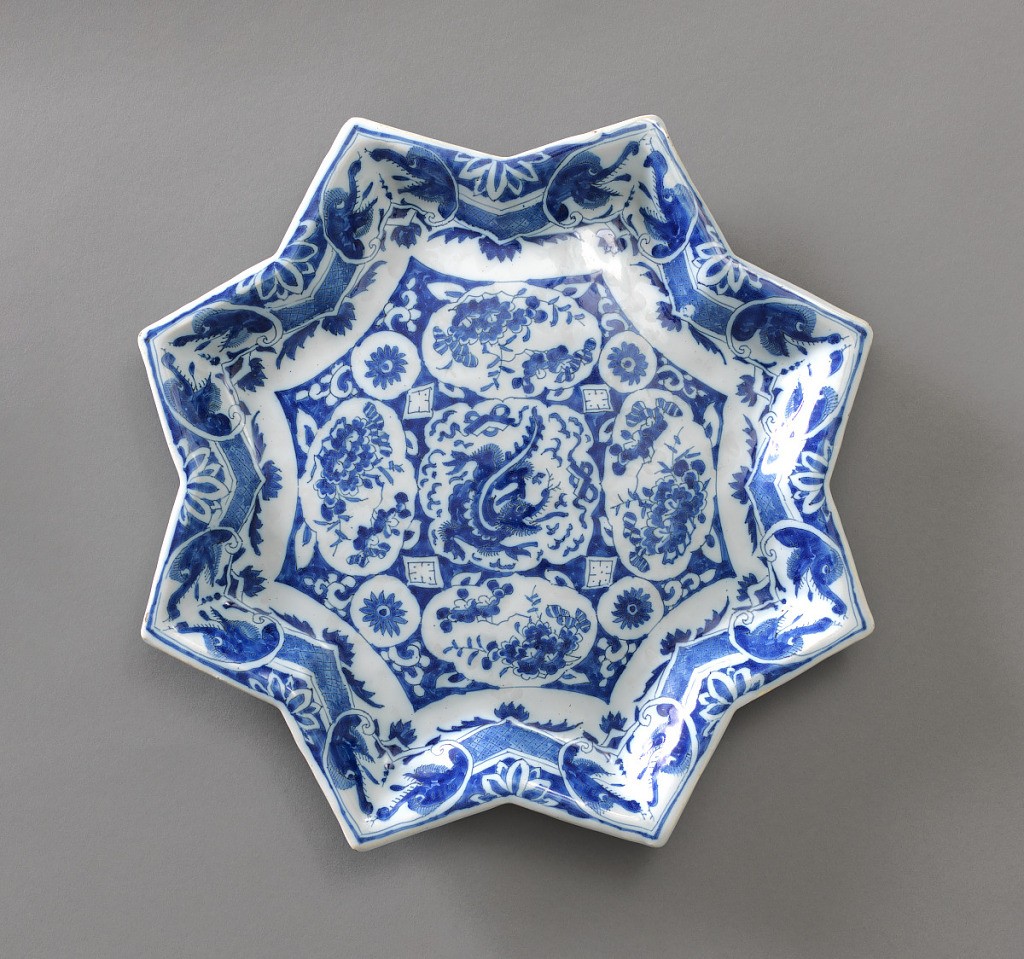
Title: Sweetmeat Dish
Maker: Grieksche A [de] (the Greek A Factory), Delft, Netherlands, founded 1658
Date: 1686–1701
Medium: Tin-glazed earthenware
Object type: dish
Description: Eight-pointed star-shaped plate, raised rim; painted in underglaze blue on white, with dark outlines (trek), center medallion with dragon in reserve, surrounded by floral reserves, cavetto and rim with border of dragon heads in reserve against diaper and leaf pattern; bottom low foot rim, 2 bands blue.